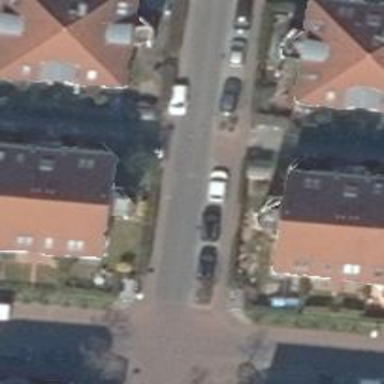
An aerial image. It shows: Asphalt road in living street.